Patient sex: M
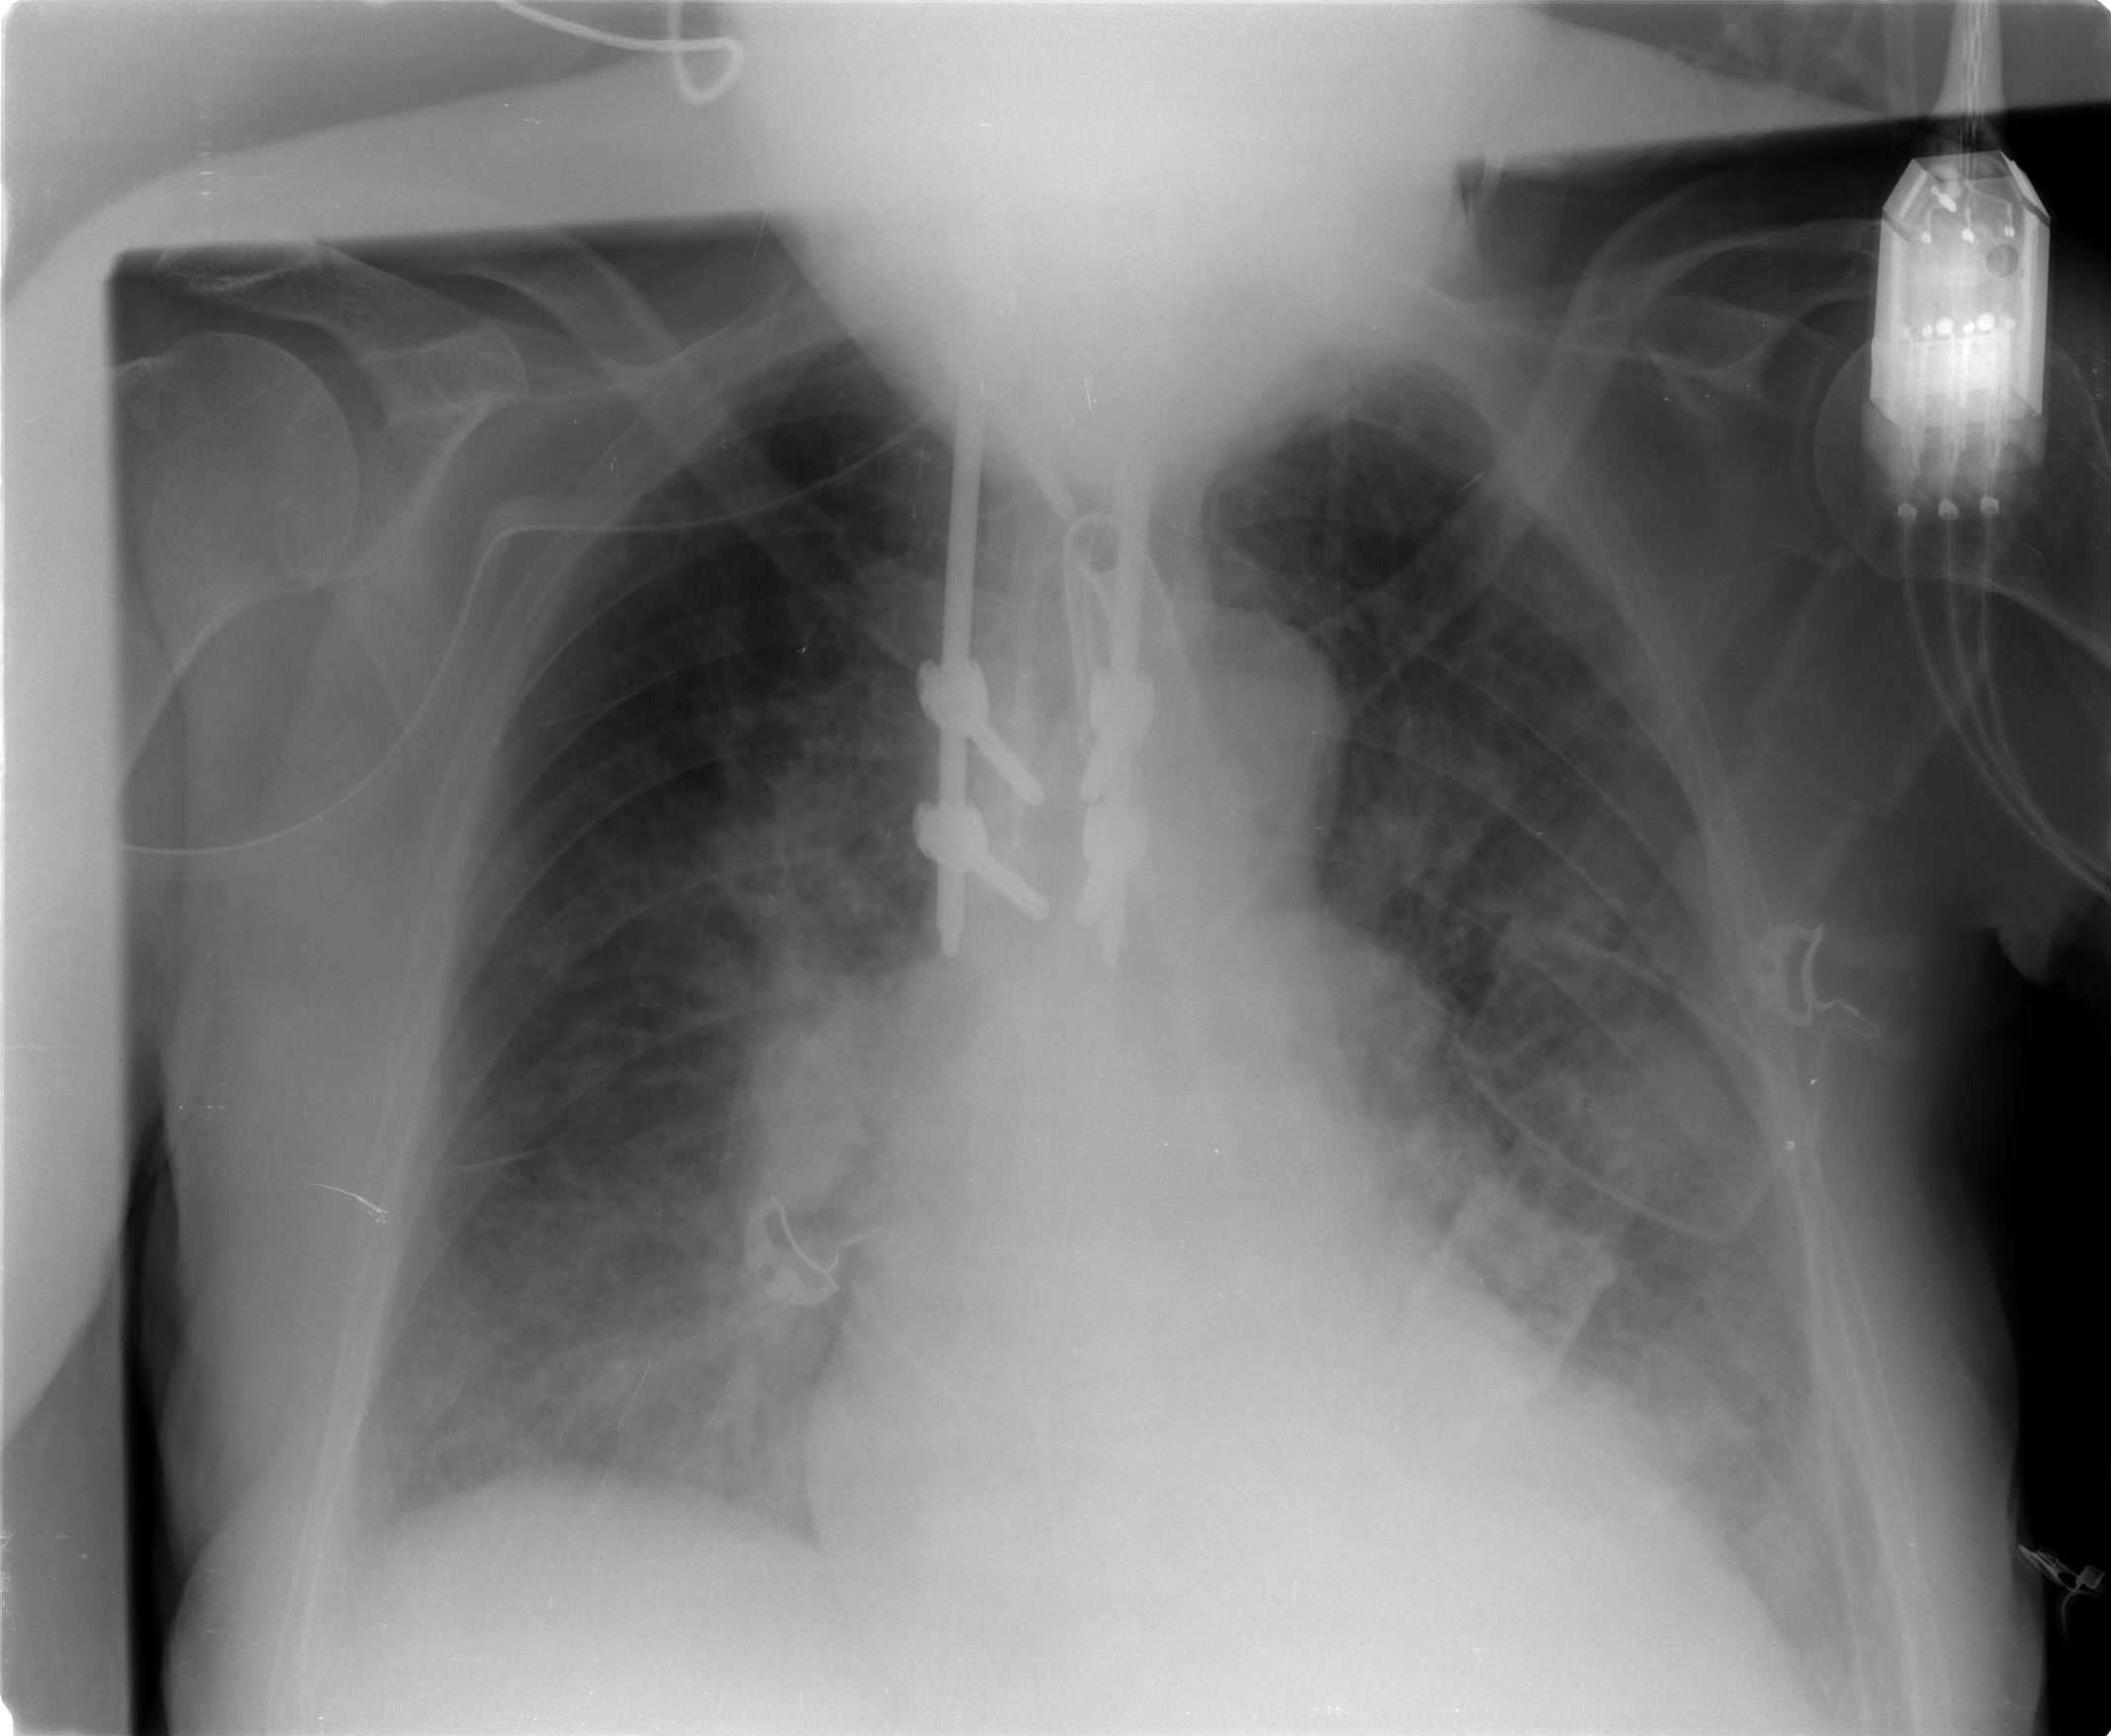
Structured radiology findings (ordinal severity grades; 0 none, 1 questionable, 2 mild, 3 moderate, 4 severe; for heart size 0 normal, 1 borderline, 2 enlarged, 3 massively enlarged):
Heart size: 2
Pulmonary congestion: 2
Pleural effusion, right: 2
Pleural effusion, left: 2
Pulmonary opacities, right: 2
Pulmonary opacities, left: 2
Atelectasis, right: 2
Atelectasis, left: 2